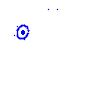
Particle: kaon